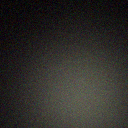
Screen state: off